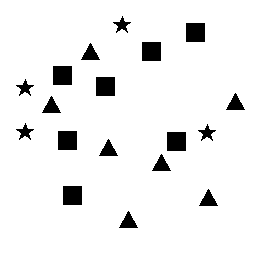
Squares: 7
Triangles: 7
Stars: 4
Total shapes: 18